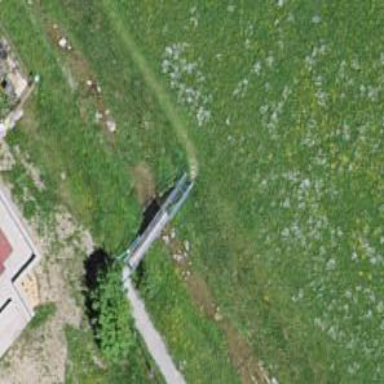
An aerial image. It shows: Path on bridge.